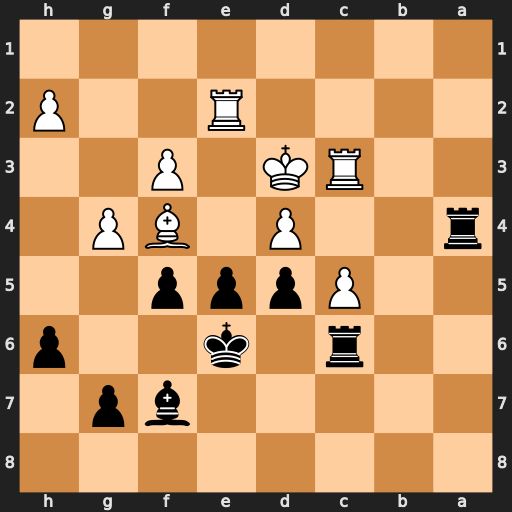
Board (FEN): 8/5bp1/2r1k2p/2Pppp2/r2P1BP1/2RK1P2/4R2P/8
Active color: b
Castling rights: -
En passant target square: -
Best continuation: Rxd4+ Kc2 Rxf4